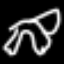
Label: frog